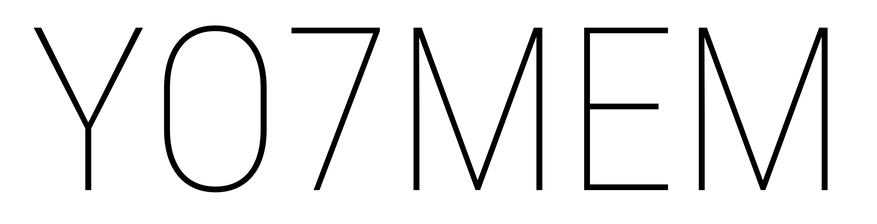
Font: Roboto_Condensed_Thin